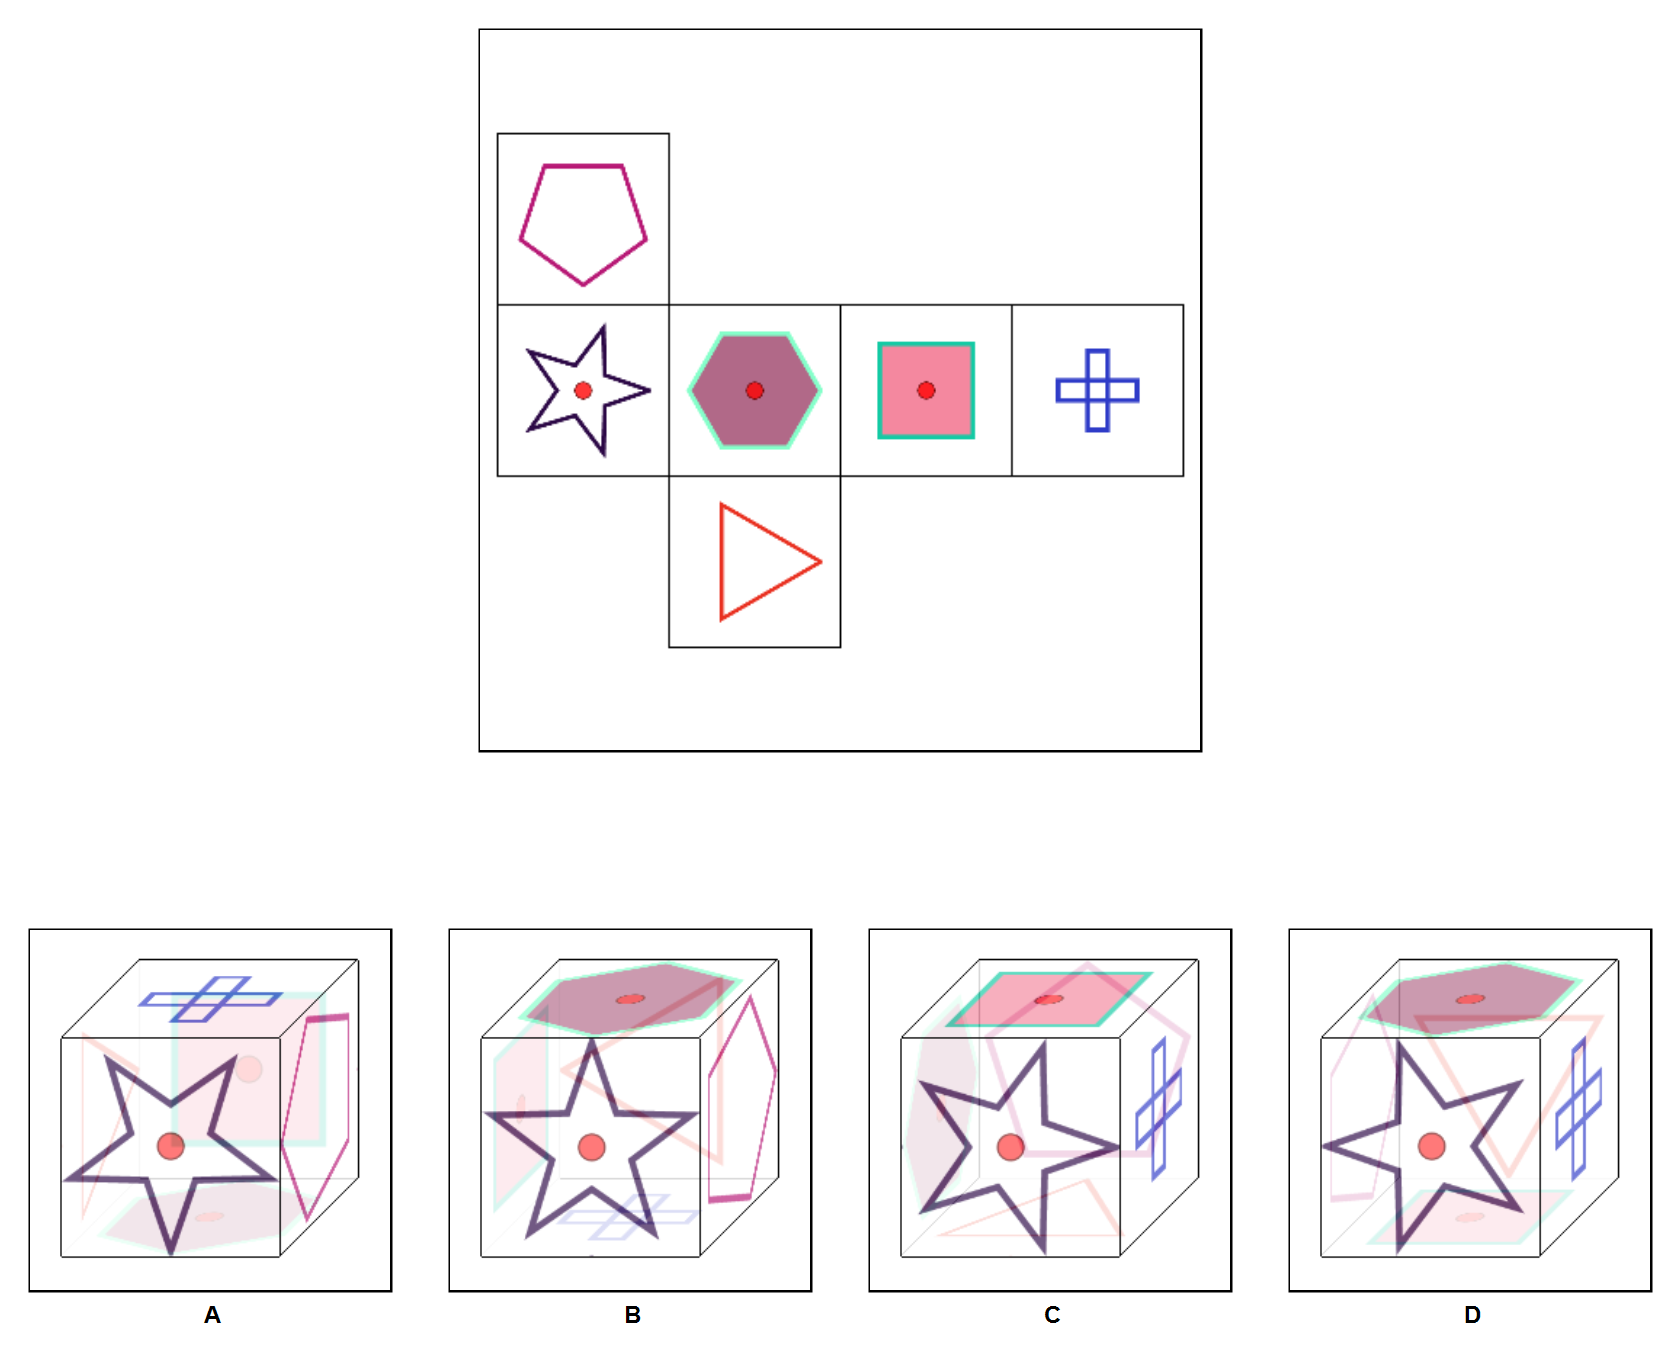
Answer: A